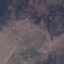
Label: HerbaceousVegetation